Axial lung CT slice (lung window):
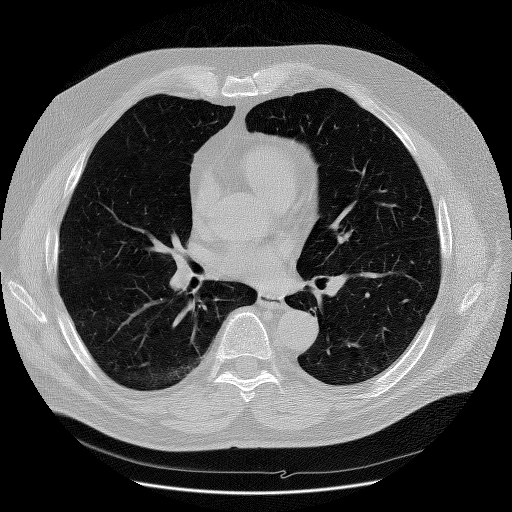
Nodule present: no